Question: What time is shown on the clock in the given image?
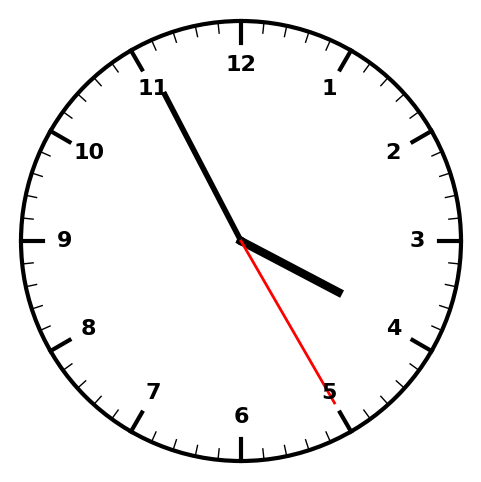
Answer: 03:55:25